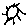
Label: sun